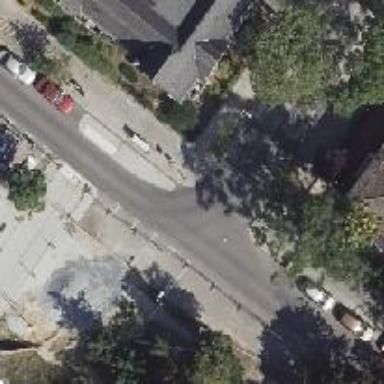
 there are parallel parking lanes on the right side. Both sides of the road have sett sidewalks."